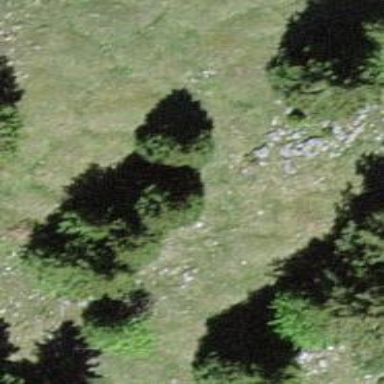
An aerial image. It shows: Needle-leaved tree in nature.